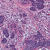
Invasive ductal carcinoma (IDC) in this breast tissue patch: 1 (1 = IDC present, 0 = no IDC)